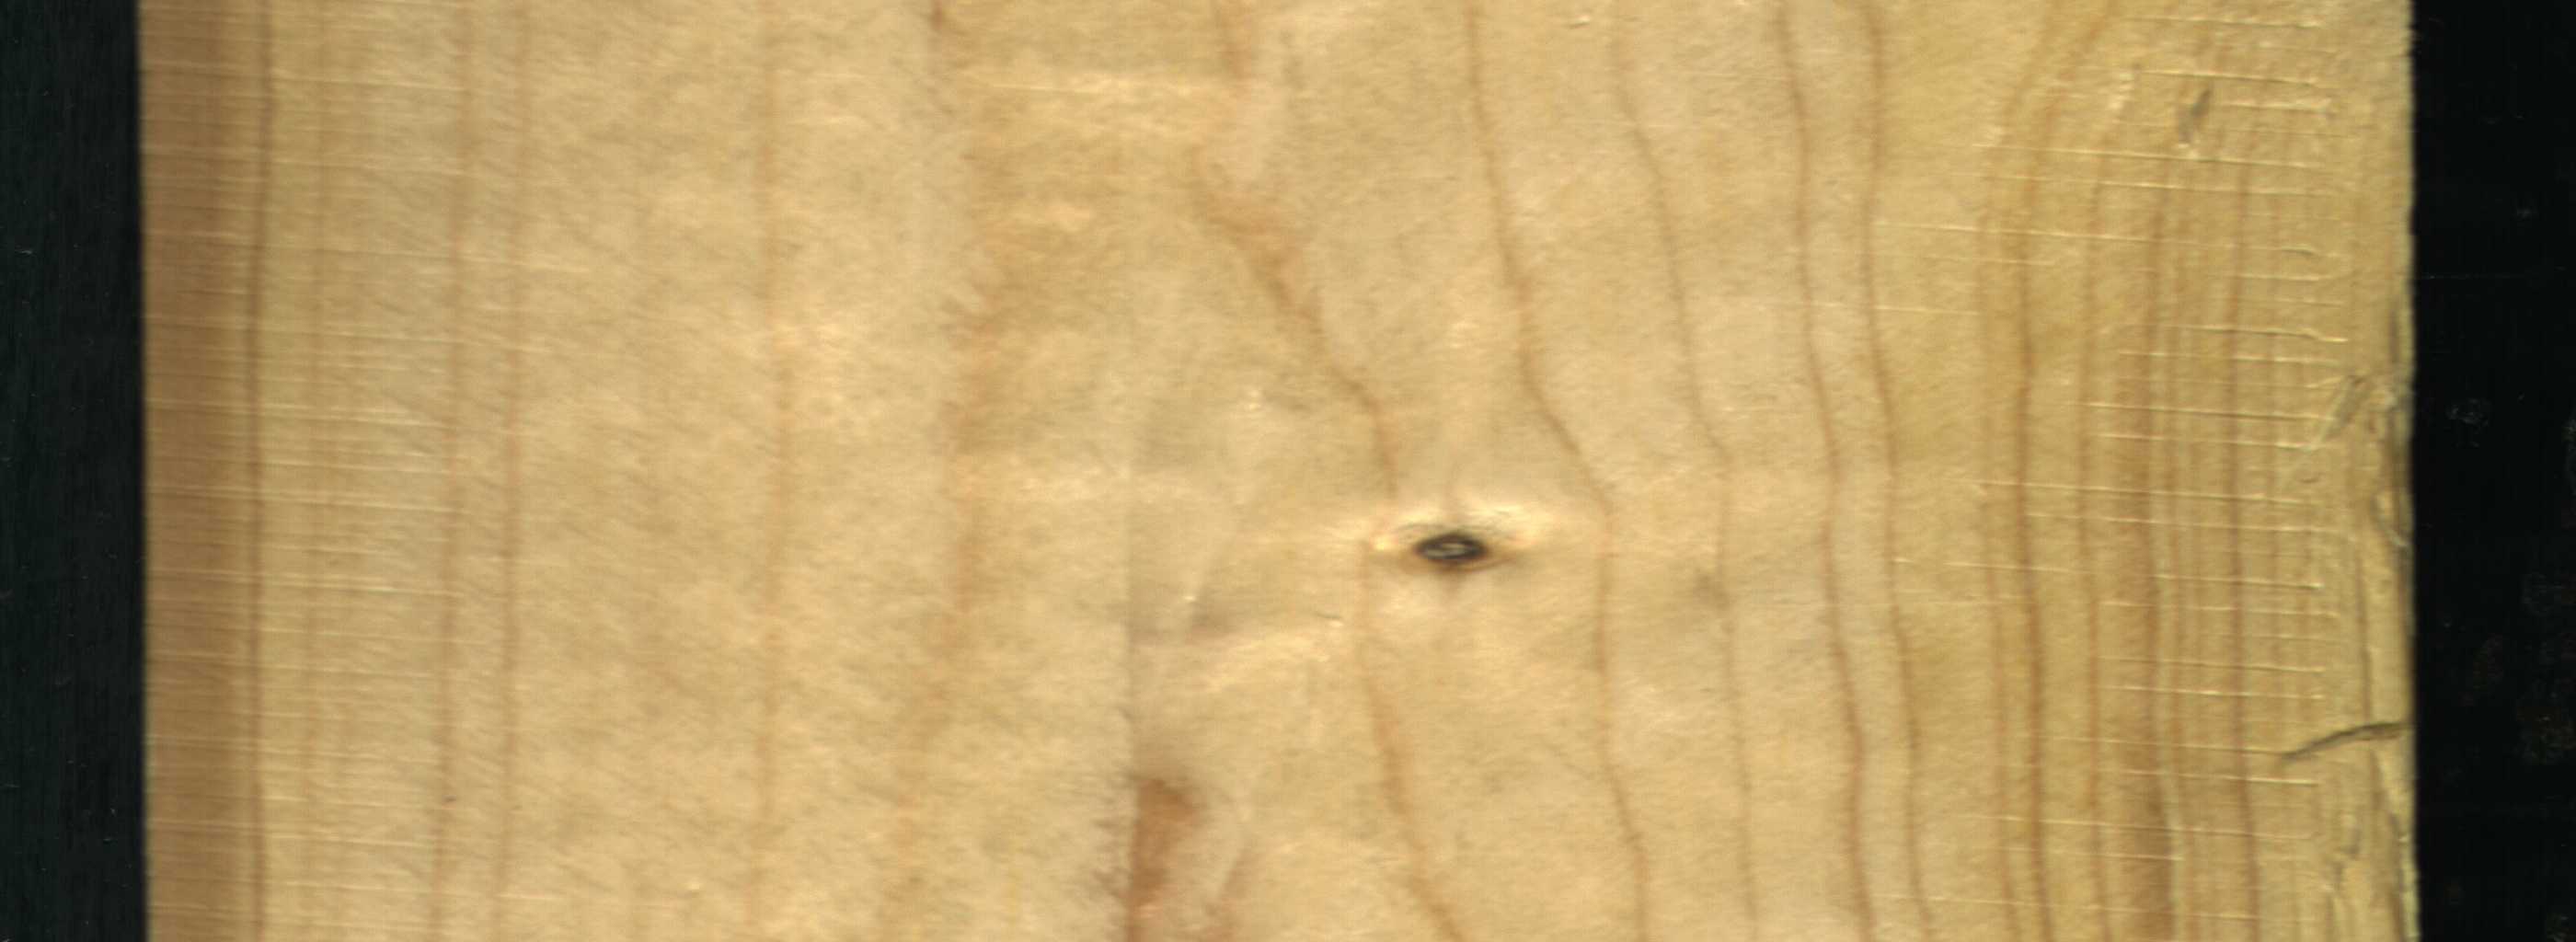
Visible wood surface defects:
Quartzity
Dead_Knot